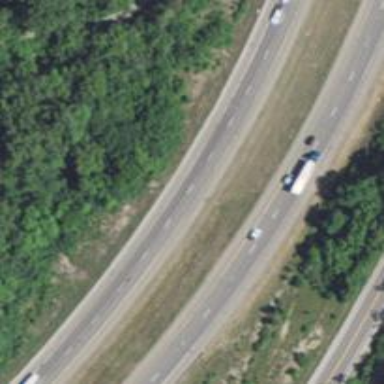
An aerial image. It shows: Asphalt motorway.